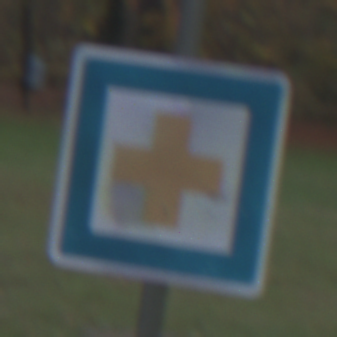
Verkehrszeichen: ErsteHilfe
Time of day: SunriseSunset
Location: Outdoor (Nature)
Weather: PartlyCloudy
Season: Autumn
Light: Natural